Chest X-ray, AP view. Patient: 59 years old, sex F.
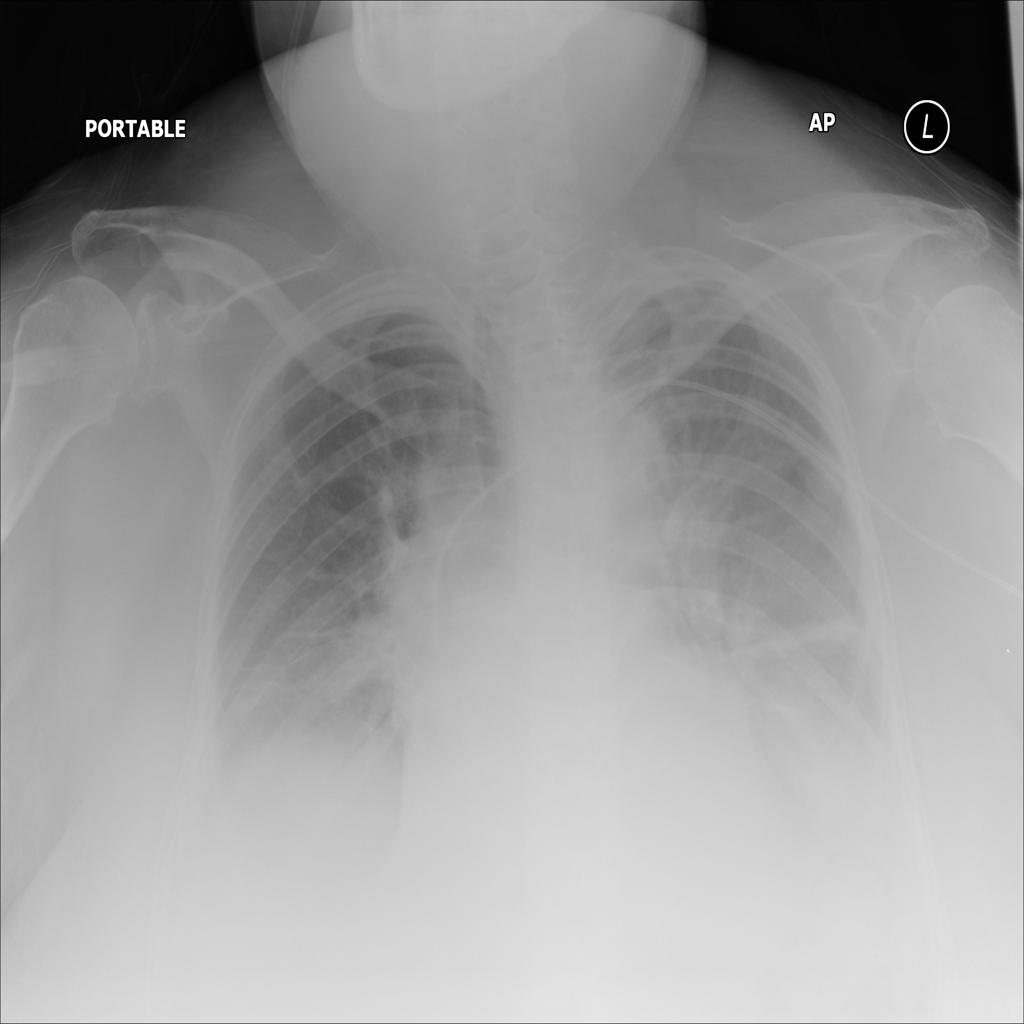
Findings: Atelectasis, Consolidation